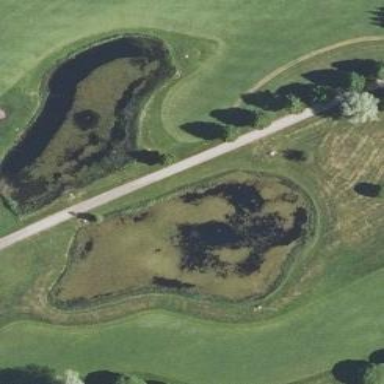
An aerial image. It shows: Water hazard on golf course. The hazard is natural water feature.